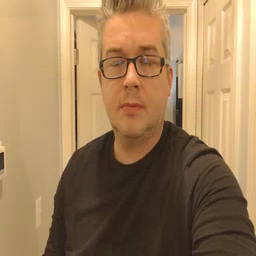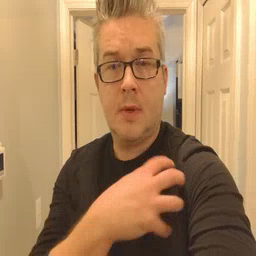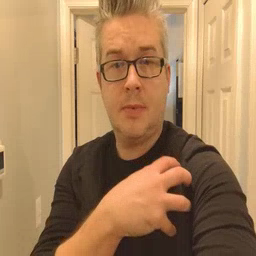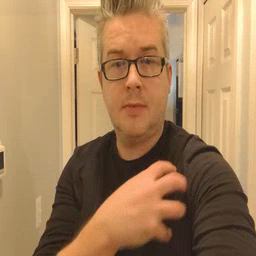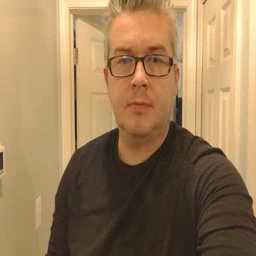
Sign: police